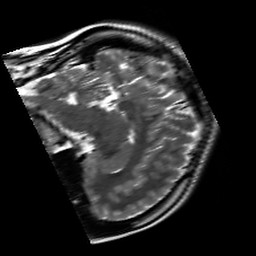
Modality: T2w
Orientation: sagittal
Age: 24
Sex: female
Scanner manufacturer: siemens
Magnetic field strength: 3 T
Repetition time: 7 s
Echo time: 0.09 s